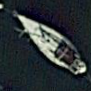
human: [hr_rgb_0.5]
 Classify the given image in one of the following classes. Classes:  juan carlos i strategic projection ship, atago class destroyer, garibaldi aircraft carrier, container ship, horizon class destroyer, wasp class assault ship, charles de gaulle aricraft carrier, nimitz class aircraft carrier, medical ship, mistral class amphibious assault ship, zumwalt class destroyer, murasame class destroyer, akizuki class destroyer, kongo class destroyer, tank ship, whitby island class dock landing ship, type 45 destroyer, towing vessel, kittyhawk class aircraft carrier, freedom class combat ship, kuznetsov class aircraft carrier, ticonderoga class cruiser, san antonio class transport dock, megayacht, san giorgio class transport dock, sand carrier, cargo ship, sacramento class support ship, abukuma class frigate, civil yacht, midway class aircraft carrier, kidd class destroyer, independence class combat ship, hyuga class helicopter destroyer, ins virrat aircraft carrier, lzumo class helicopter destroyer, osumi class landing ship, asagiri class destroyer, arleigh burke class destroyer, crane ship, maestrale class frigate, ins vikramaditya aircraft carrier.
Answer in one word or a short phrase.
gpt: Civil yacht